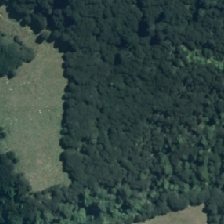
Land cover: manuka_kanuka